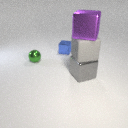
large gray metal cube to the right of small green metal sphere